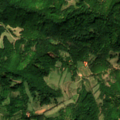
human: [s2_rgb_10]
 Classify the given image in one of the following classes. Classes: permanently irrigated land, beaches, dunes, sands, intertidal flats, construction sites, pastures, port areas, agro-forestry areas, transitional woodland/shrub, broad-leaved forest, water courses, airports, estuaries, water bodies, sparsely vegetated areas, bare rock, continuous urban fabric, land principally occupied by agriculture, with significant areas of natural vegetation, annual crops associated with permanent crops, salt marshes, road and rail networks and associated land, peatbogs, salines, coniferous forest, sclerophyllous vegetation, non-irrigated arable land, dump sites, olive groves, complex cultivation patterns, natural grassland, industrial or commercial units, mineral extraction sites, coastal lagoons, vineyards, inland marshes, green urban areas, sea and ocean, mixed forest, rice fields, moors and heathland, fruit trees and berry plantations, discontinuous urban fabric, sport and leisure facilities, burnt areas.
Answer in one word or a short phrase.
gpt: land principally occupied by agriculture, with significant areas of natural vegetation, broad-leaved forest